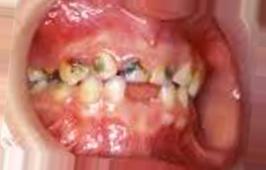
Condition: Caries